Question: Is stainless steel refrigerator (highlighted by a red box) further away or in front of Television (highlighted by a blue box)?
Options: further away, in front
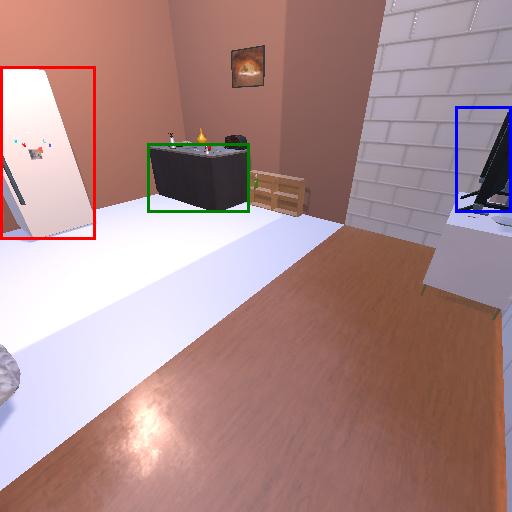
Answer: further away